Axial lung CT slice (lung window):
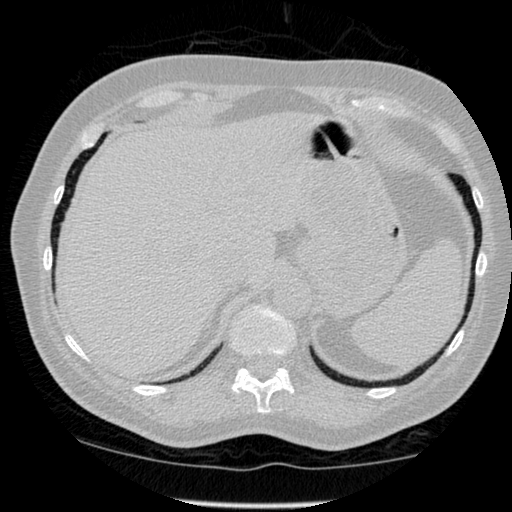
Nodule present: no